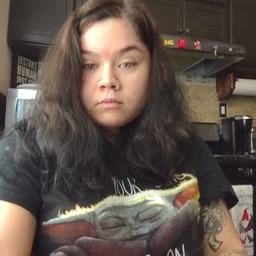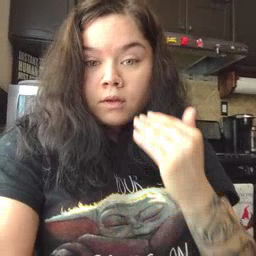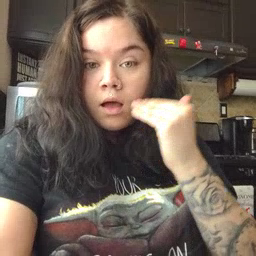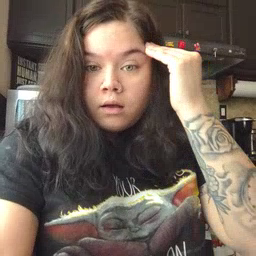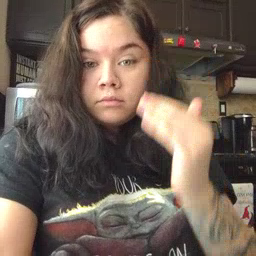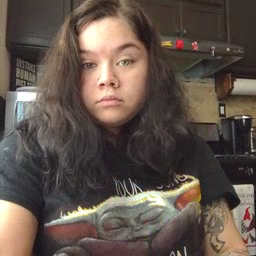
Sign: head